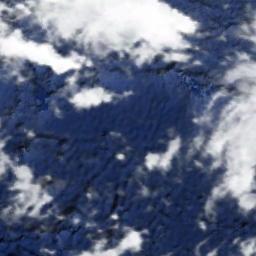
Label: cloud